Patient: sex F, age 58
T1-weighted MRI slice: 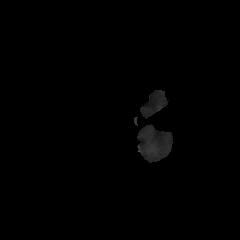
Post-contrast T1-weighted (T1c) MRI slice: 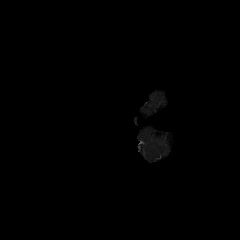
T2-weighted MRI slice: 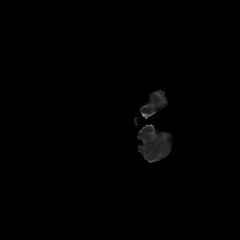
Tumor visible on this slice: no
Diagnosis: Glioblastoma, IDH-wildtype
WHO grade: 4